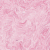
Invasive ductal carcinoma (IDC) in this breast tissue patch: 0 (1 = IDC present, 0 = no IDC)